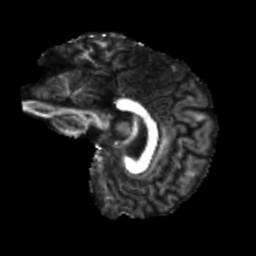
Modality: FA
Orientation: sagittal
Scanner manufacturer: siemens
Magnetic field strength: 3 T
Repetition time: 4 s
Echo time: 0.0594 s